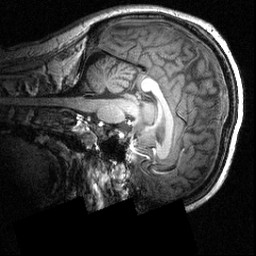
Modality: T1w
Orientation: sagittal
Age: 25
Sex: male
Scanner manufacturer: siemens
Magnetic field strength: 3.951 T
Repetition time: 1.5 s
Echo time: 0.00335 s